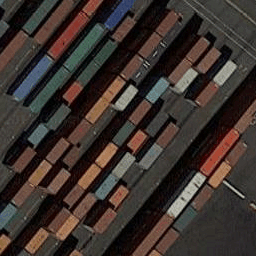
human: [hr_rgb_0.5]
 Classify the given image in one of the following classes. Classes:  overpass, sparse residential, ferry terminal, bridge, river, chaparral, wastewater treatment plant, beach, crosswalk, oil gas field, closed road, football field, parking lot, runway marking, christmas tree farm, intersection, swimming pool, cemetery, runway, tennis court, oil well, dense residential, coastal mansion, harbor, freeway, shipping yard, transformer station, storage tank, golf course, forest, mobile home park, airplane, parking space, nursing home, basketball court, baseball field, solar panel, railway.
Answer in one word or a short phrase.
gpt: shipping yard